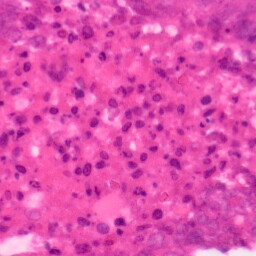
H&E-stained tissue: Colon